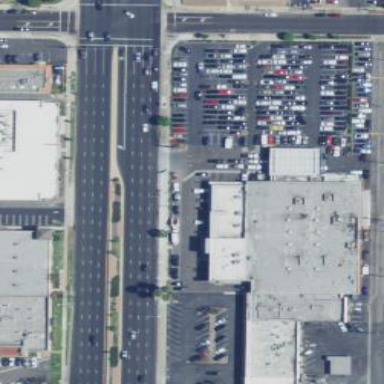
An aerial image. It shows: Commercial building used for car-related activities.